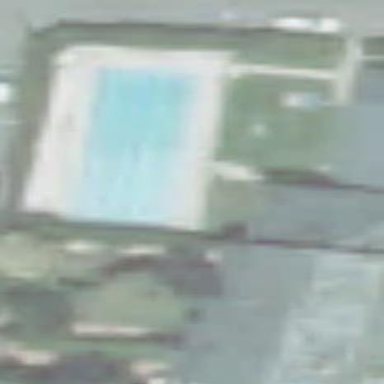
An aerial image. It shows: Swimming pool located in leisure land.